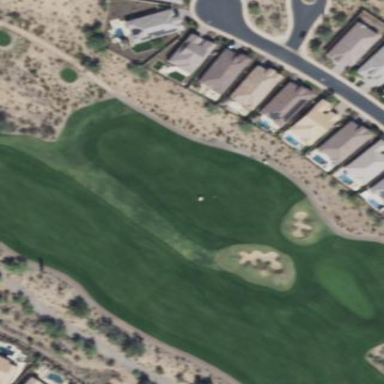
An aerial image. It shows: Rough area in golf course.